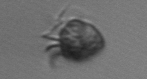
Label: Ciliophora